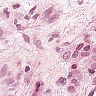
Metastatic tissue present: yes